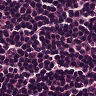
Metastatic tissue present: no